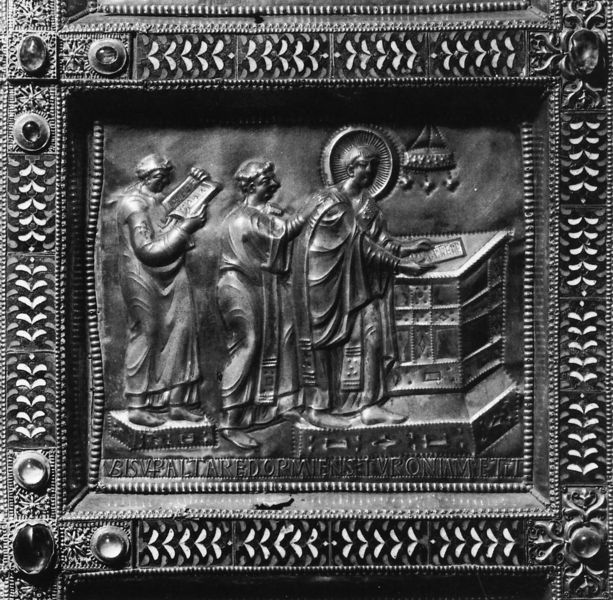
Titel: Goldaltar von Mailand, sog. Pala d’oro
Künstler: Volvinus
Standort: Mailand, S. Ambrogio (EU - I)
Schlagwörter: mann, ausschnitt, männer, tür, bibel, rahmen, sockel, stehen, mantel, gewänder, edelsteine, relief, schrift, bücher, inschrift, leuchter, metall, bronze, stola, eisen, buch, barfuß, gravur, altar, ranke, heiligenschein, priester, florenz, edelstein, heiliger, kasette, kassette, latein